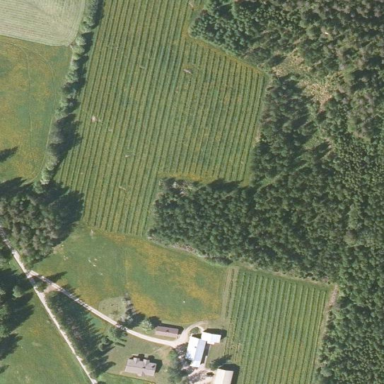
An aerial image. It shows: Orchard.